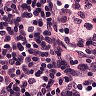
Metastatic tissue present: no